Question: Actually, I have a table format layout to display the timing information of clicnic operating Hours. I have an edit button in that table. Each row has an id property called . So when I click edit, it redirects to the editing page. My editing page will look like the below image:

'''
@using (Html.BeginForm())
{
@Html.AntiForgeryToken()
@Html.ValidationSummary(true)
<div class="table-responsive">
<table class="table table-bordered" id="sample_editable_1">
<thead>
<tr>
<th style="display:none;">Id</th>
<th>Day</th>
<th>Morning Start Time</th>
<th>Morning End Time</th>
<th>Afternoon Start Time</th>
<th>Afternoon End Time</th>
<th>Evening Start Time</th>
<th>Evening End Time</th>
<th>Actions</th>
</tr>
</thead>
<tbody>
@foreach (var item in Model.ProviderWrkHours)
{
<tr>
<td style="display:none;">@item.SysID</td>
<td>@item.DayType</td>
<td contenteditable="true" style="text-align: center;">@item.MorningStartTime</td>
<td contenteditable="true" style="text-align: center;">@item.MorningEndTime</td> @* <td contenteditable="true">@item.MorningEndTime</td>*@
<td contenteditable="true" style="text-align: center;" @*id="editor"*@>@item.AfterNoonStartTime</td>
<td contenteditable="true">@item.AfterNoonEndTime</td>
<td contenteditable="true" style="text-align: center;">@item.EveningStartTime</td>
<td contenteditable="true">@item.EveningEndTime</td>
<td style="color:#0026ff">
@Html.ActionLink(" Edit", "UpdateTimings", "ClinicTimings", new { sysid = item.SysID }, new { @class = "fa fa-pencil" })
</td>
</tr>
}
</tbody>
</table>
</div>
}
'''
So how can I access the next sysid information (I mean next row information of table) when I click the right arrow using some javascript from the current page.
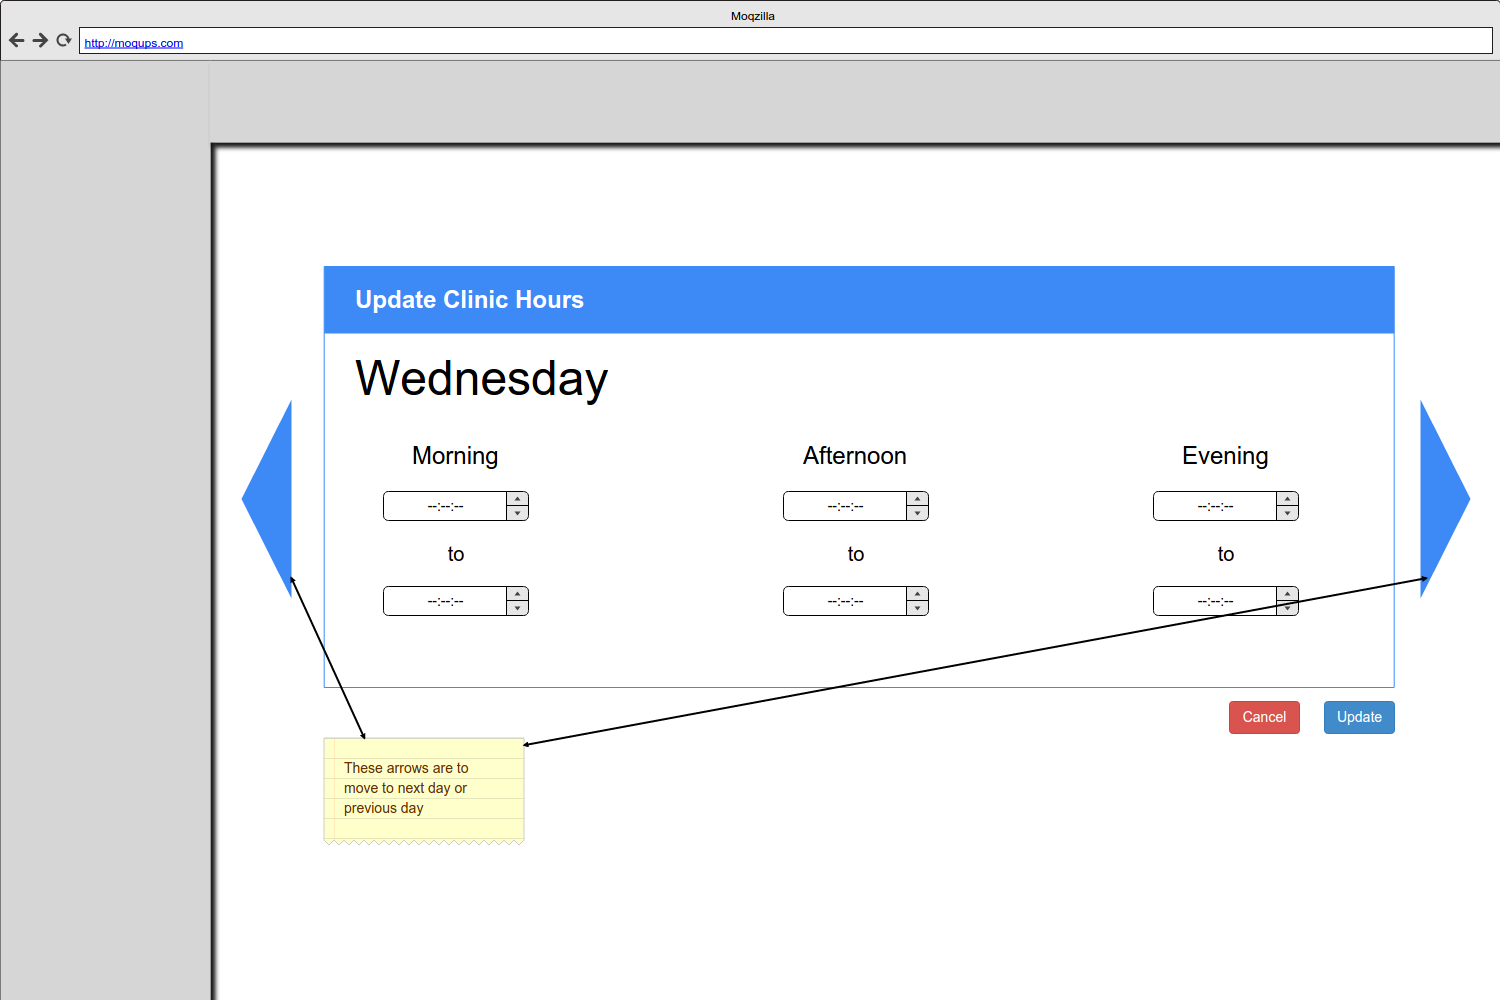
Answer: You may use this code (not the exact one) in controller.
'''
ViewBag.Next = model.DBTable()
.Select(m => m.ID)
.OrderBy(m => m.ID)
.Where(x=> x.Id > id)
.FirstOrDefault()
.ToString();
ViewBag.Previous = model.DBTable()
.Select(m => m.ID)
.OrderByDesc(m => m.ID)
.Where(x=> x.Id < id)
.FirstOrDefault()
.ToString();
'''